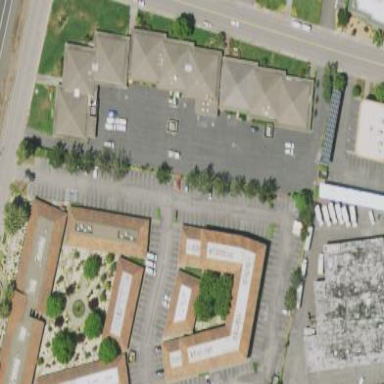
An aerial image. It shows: Commercial building.